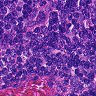
Metastatic tissue present: no